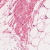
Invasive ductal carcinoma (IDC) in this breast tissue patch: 0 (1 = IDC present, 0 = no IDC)